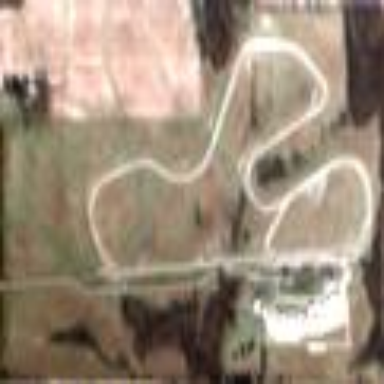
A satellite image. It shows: Motor sport raceway with asphalt surface.